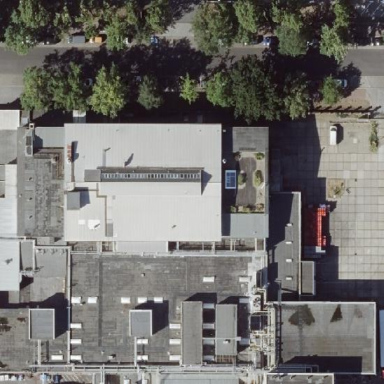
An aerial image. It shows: Building.